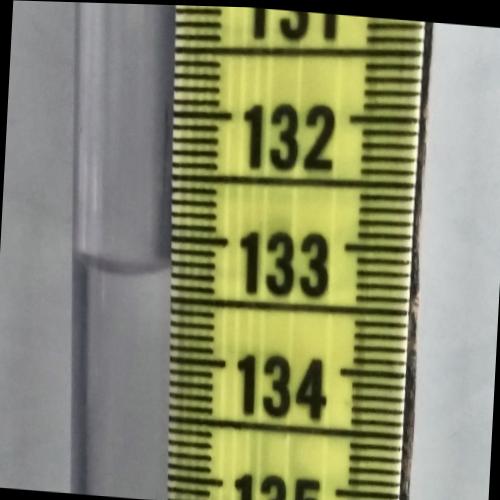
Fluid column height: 133.3 cm